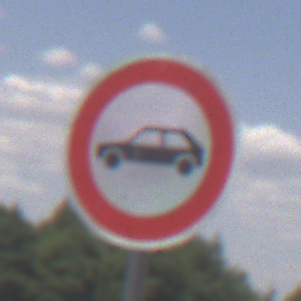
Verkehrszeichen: VerbotPersonenkraftwagen
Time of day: Midday
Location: Outdoor (Nature)
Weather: PartlyCloudy
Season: NotSpecified
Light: Natural